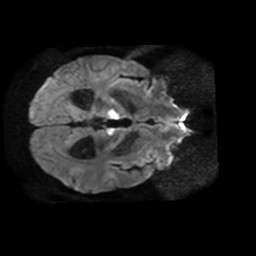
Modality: TRACE
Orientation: axial
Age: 39
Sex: male
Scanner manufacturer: philips
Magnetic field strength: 3 T
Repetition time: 3.598 s
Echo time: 0.076 s